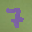
Label: 7